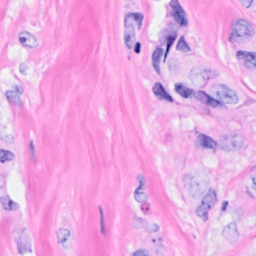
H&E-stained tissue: Breast